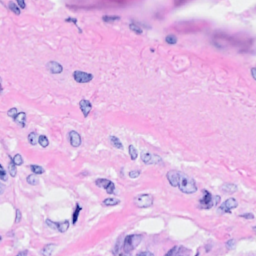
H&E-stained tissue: Breast